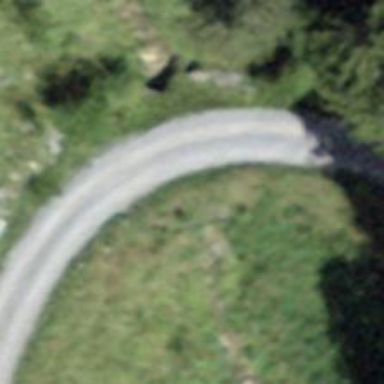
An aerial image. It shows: Culvert tunnel.